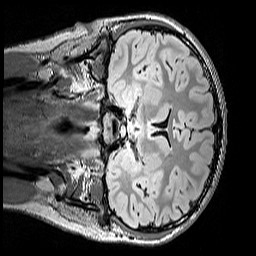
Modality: FLAIR
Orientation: coronal
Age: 11
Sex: female
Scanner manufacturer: siemens
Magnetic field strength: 3 T
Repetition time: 5 s
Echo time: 0.388 s